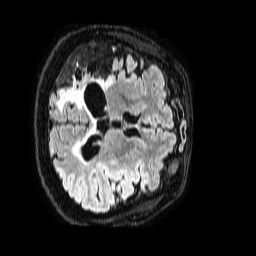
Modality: FLAIR
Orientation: axial
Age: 52
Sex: female
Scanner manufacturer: philips
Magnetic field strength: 1.5 T
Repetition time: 4.8 s
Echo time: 0.3 s